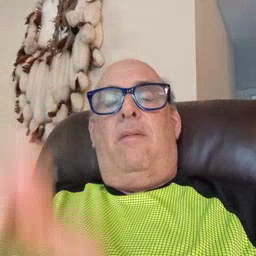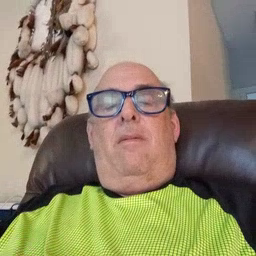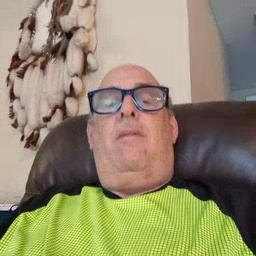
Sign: brother